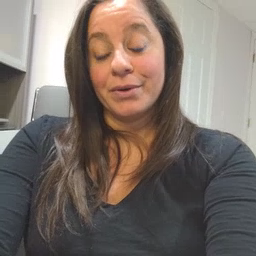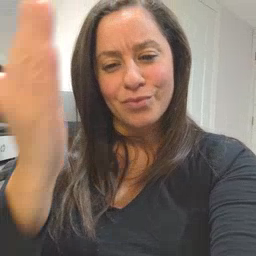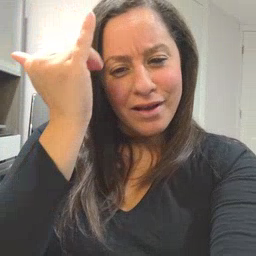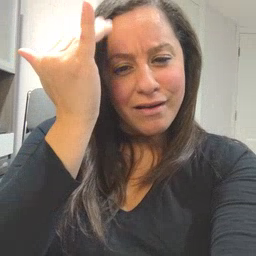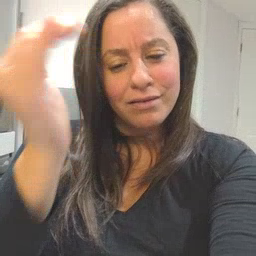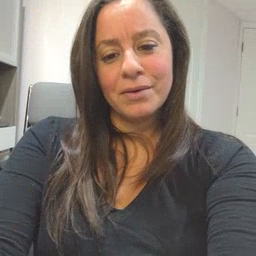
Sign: why